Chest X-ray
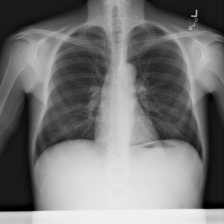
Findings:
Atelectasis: negative
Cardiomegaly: negative
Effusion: negative
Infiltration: negative
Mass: negative
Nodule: negative
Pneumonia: negative
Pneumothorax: negative
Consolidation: negative
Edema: negative
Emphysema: negative
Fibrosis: negative
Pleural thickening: negative
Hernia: negative